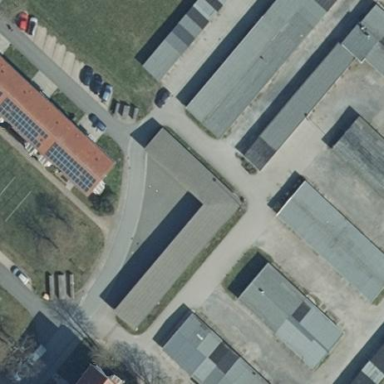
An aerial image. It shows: Group of garages.